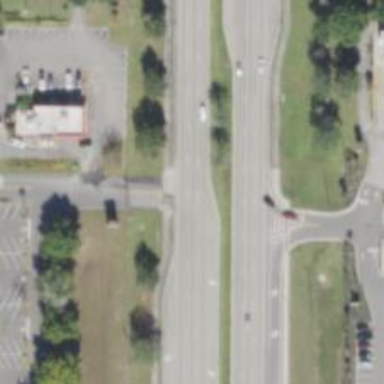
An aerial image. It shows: Asphalt road designated as trunk highway.